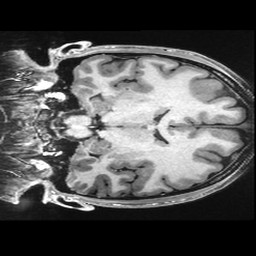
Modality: T1w
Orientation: coronal
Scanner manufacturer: ge
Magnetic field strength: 3 T
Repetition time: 0.007788 s
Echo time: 0.00302 s